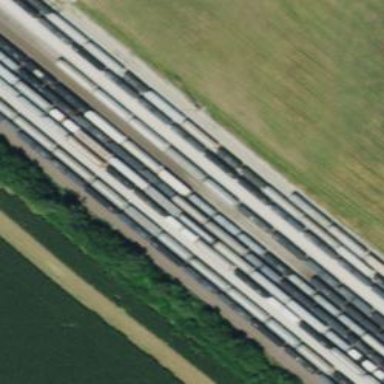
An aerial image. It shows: Railway track.